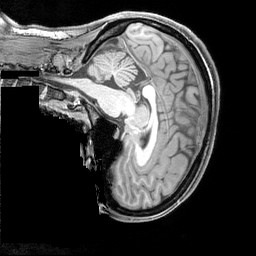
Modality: T1w
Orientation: sagittal